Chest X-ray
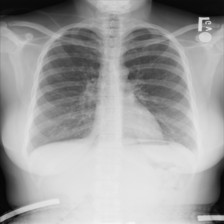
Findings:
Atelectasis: negative
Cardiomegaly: negative
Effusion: negative
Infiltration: positive
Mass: negative
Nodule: negative
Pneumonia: negative
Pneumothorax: negative
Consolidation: negative
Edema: negative
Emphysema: negative
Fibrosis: negative
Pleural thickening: negative
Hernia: negative